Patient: sex F, age 57
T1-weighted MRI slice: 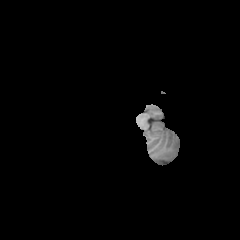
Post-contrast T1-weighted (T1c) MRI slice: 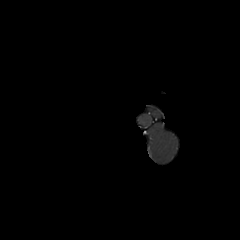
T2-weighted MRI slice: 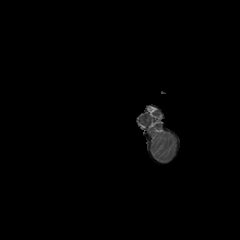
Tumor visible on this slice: no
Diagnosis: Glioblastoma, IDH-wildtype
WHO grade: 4